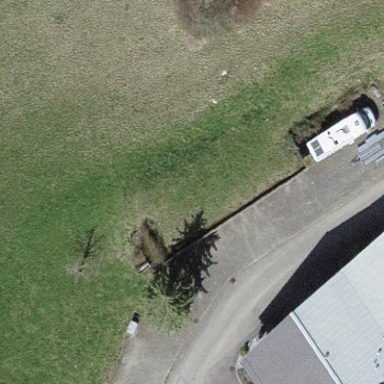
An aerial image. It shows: Garage.